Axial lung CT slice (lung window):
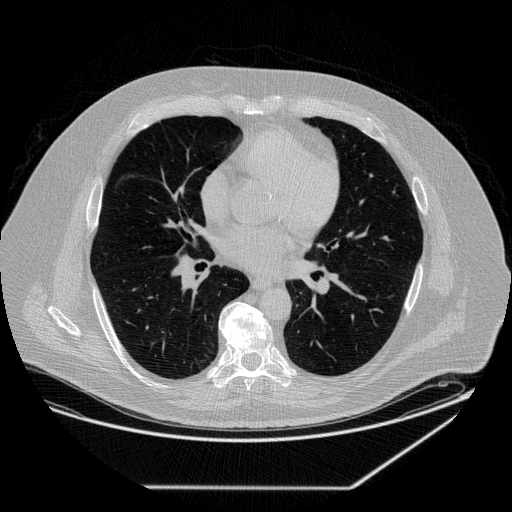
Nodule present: no